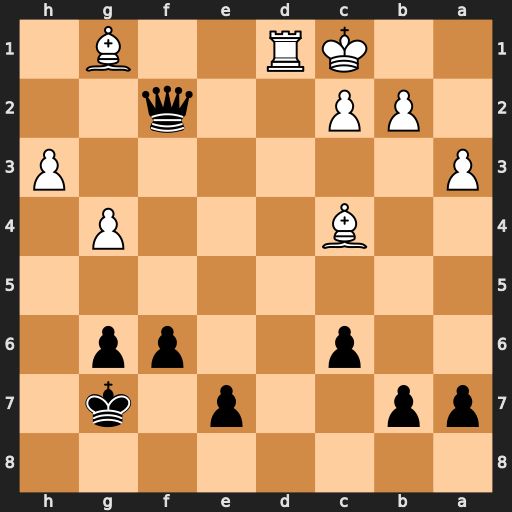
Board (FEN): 8/pp2p1k1/2p2pp1/8/2B3P1/P6P/1PP2q2/2KR2B1
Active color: b
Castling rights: -
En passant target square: -
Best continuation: Qf4+ Kb1 Qxc4